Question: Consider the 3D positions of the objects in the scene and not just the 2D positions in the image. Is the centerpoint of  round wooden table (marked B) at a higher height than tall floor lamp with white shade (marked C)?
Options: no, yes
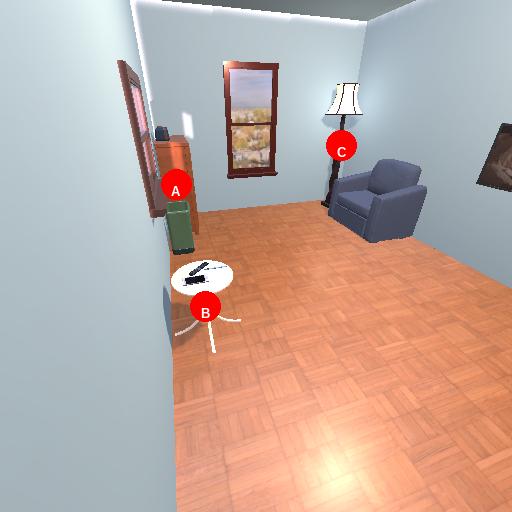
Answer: no